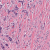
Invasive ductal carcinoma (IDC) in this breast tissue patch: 1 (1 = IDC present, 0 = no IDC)